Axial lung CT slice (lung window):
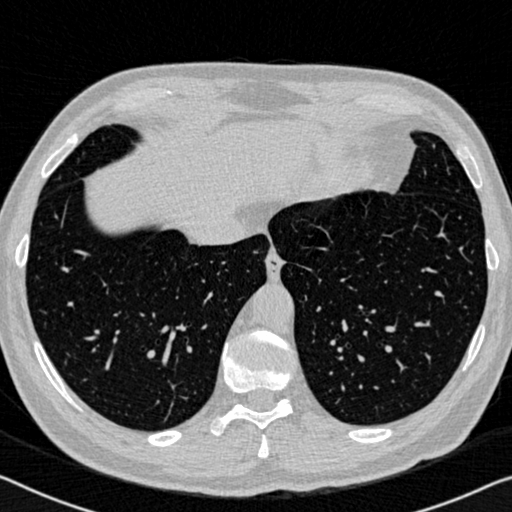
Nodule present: no